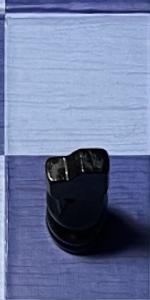
Label: Knight_Black